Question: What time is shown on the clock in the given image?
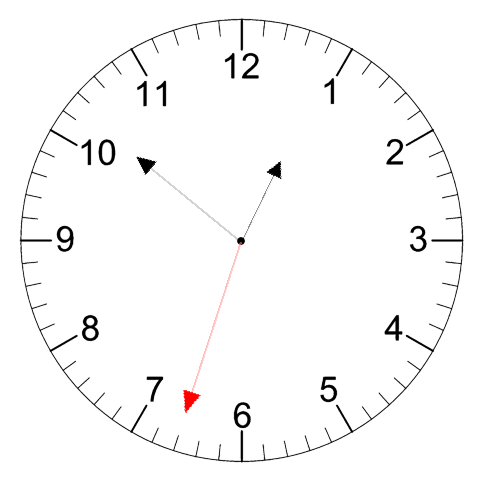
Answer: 12:51:33